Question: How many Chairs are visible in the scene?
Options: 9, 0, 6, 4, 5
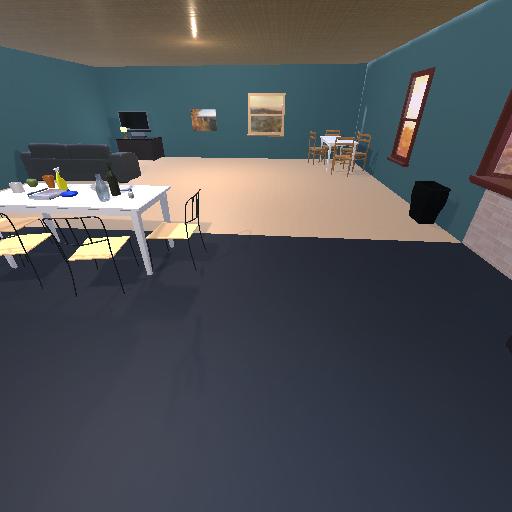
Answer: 9